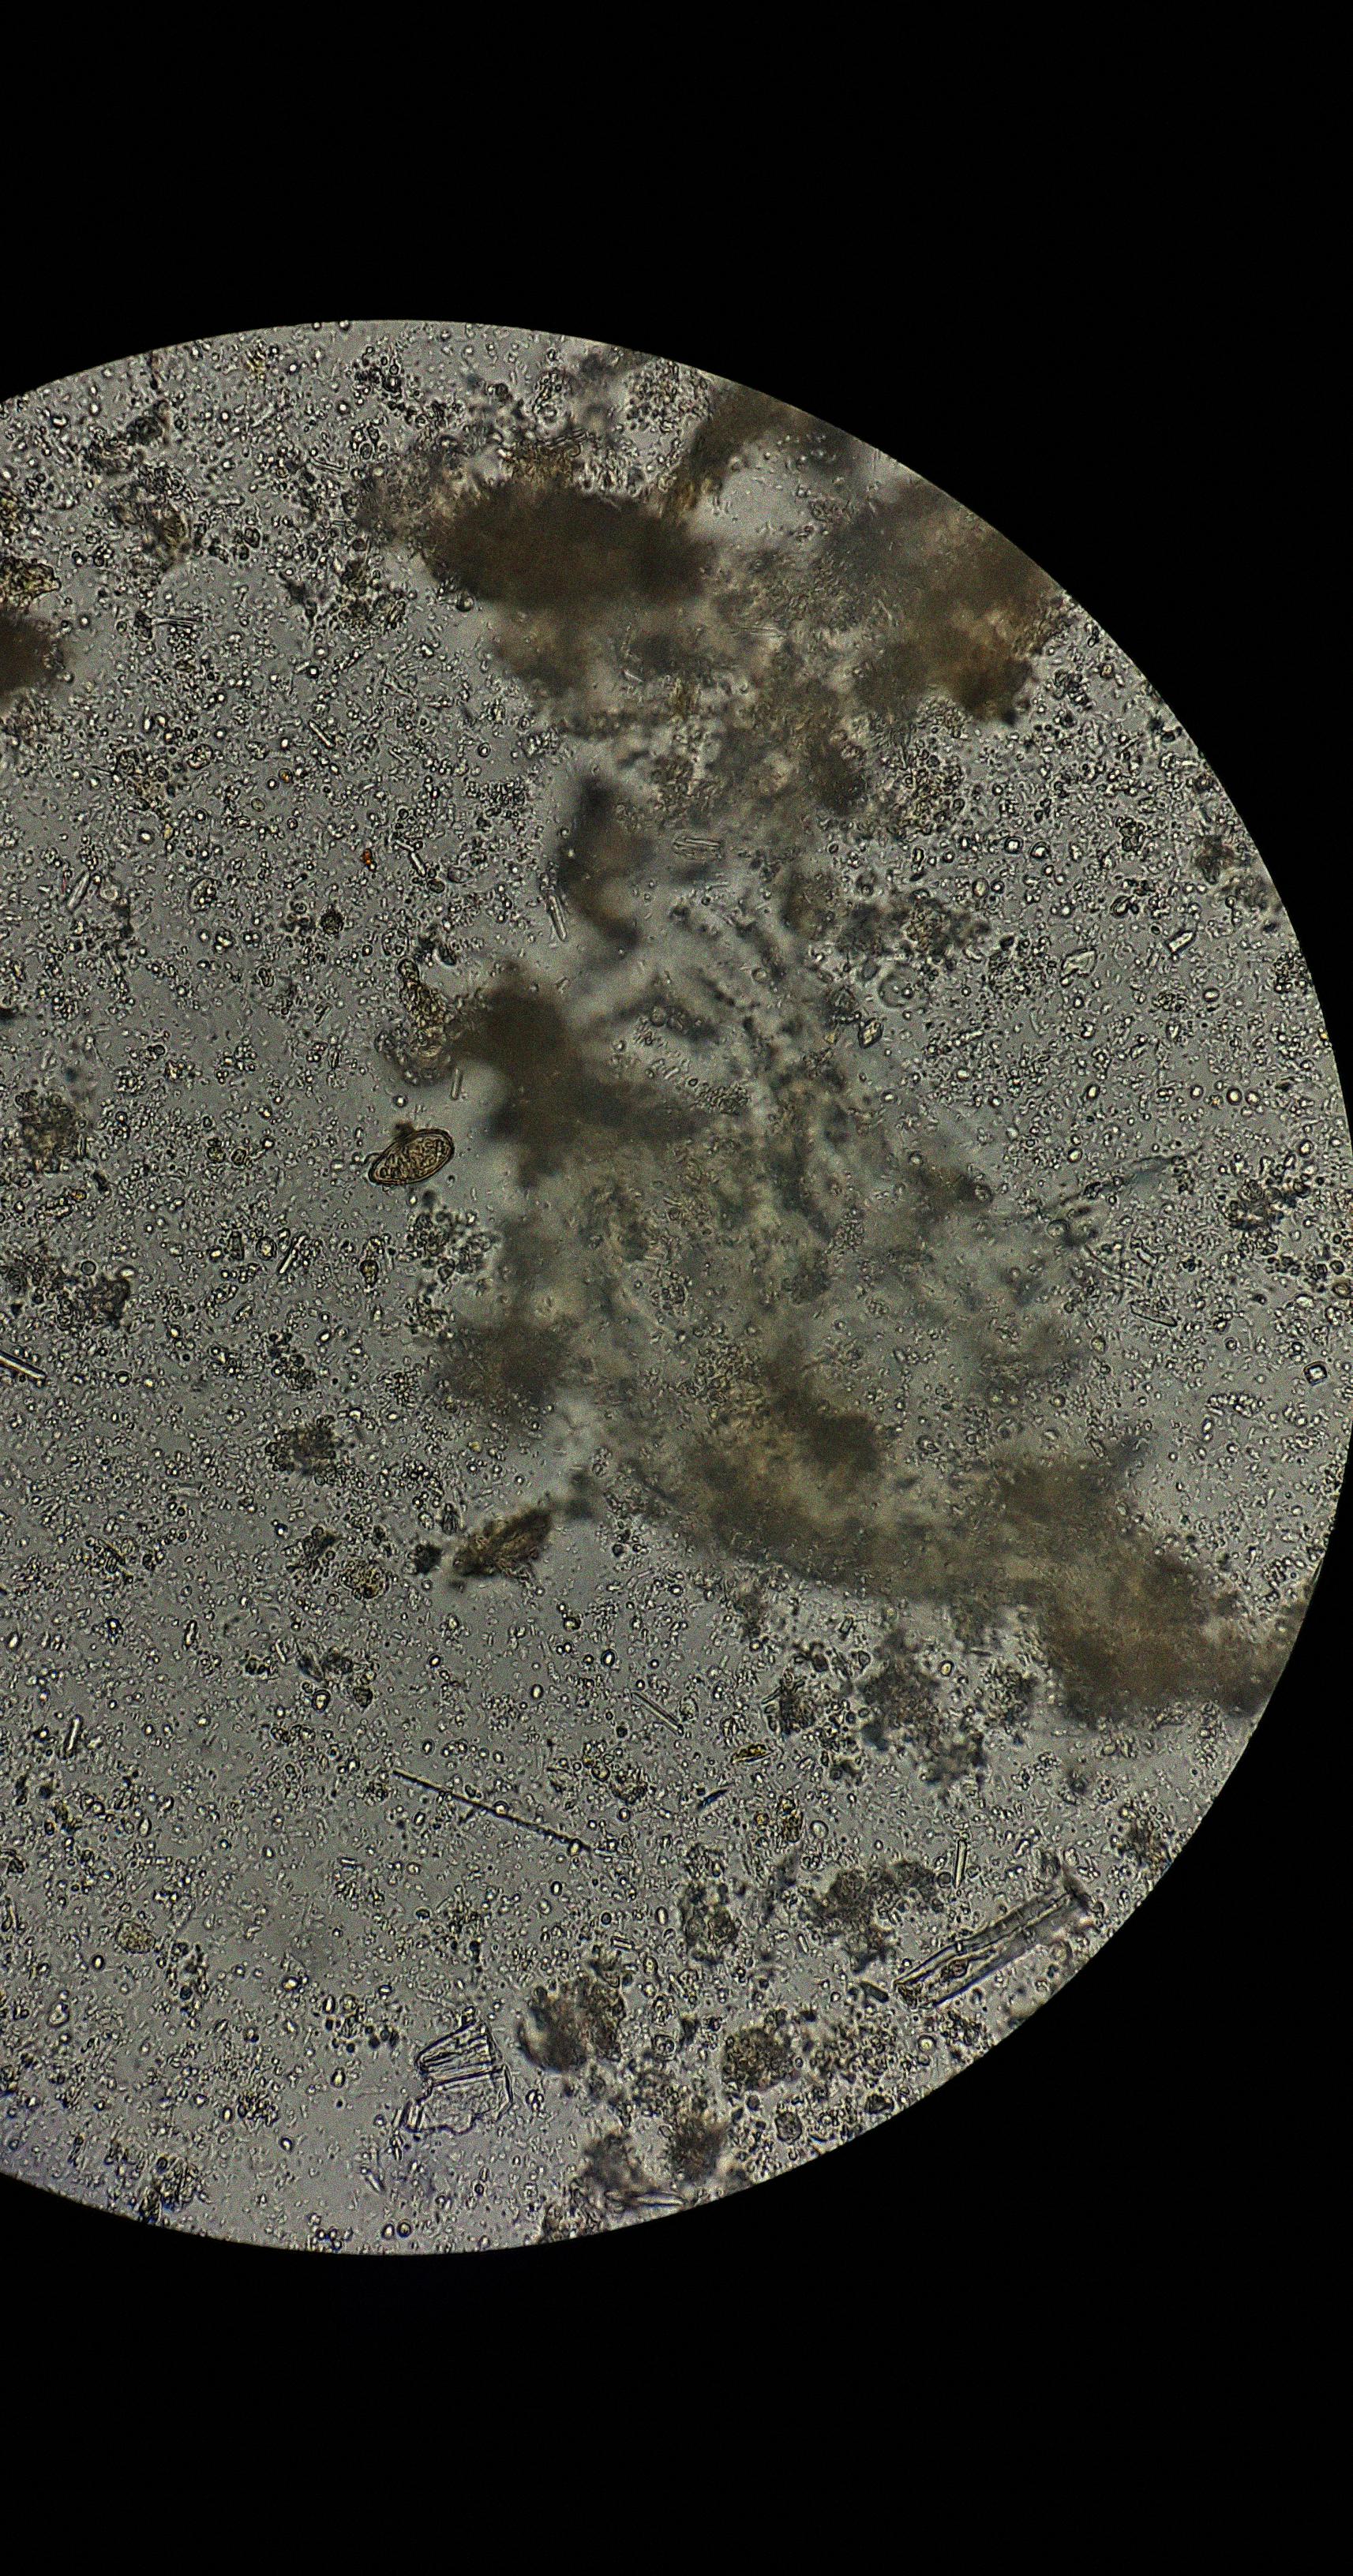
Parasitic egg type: Opisthorchis viverrine